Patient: sex M, age 60
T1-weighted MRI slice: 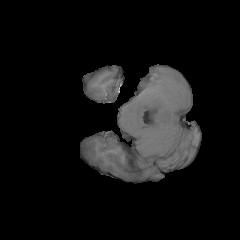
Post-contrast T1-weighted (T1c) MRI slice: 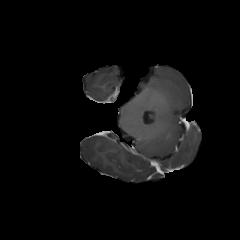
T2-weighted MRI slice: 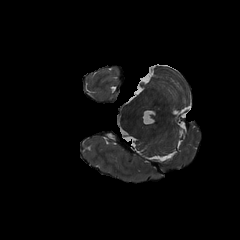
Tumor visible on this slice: no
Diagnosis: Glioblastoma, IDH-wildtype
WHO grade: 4